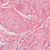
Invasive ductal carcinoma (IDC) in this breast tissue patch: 1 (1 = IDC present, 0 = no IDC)